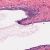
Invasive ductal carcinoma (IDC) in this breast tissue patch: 0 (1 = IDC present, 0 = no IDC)